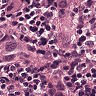
Metastatic tissue present: yes